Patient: sex M, age 78
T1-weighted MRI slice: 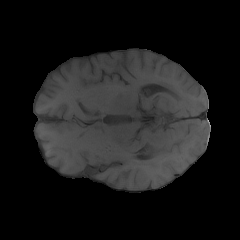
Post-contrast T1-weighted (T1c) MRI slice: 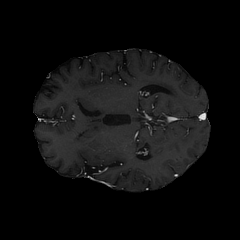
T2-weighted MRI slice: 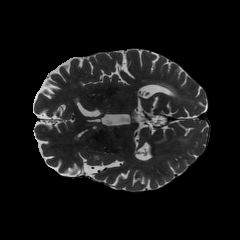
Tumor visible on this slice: no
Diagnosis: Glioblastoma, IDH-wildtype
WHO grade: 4